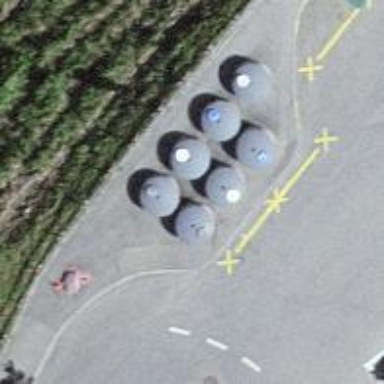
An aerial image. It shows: Recycling container for green waste found in recycling facility.